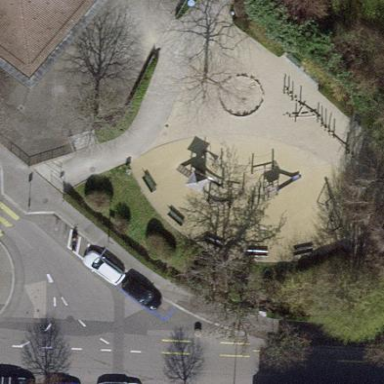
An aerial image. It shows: Playground area for leisure activities on the land.